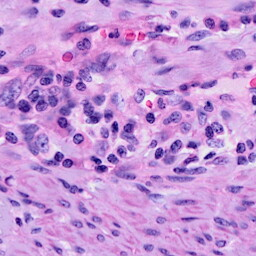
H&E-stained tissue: Cervix